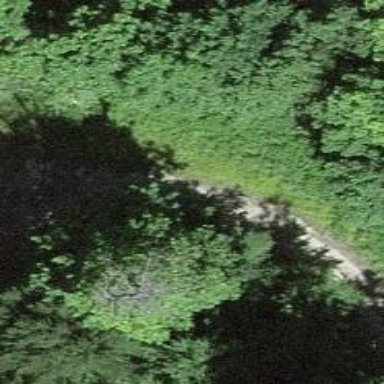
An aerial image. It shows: Unpaved track road.